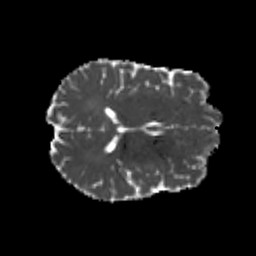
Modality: MD
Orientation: axial
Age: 24
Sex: male
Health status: healthy
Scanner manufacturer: philips
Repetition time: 7.391 s
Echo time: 0.08599 s